Aerial crown-view tile of a tropical tree (Barro Colorado Island, Panama), acquired 20240918:
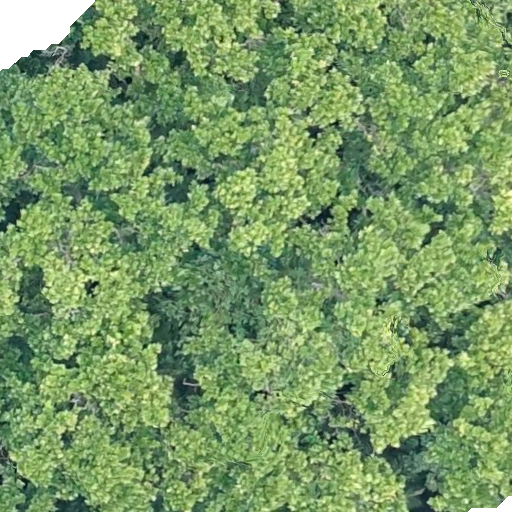
Species: Anacardium excelsum
GBIF accepted scientific name: Anacardium excelsum
Crown area: 645.697 m²